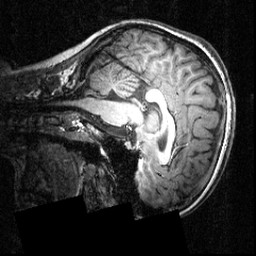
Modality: T1w
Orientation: sagittal
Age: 18
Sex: female
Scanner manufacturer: siemens
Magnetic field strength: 3.951 T
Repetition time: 1.5 s
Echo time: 0.00335 s